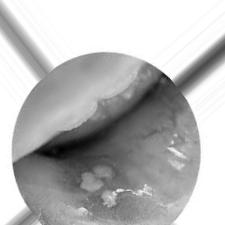
Condition: Mouth Ulcer